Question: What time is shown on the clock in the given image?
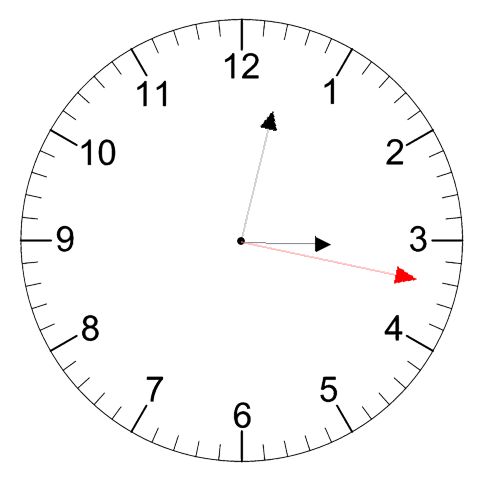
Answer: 03:02:17